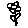
Label: flower